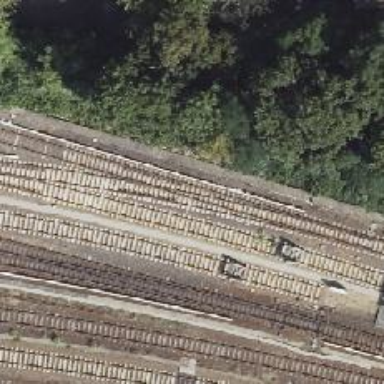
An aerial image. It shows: Railway milestone.